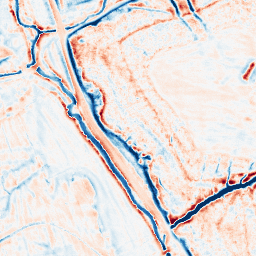
Category: edge_preserving
Decomposition family: bilateral
Decomposition parameters: d: 15
sigma_color: 100
sigma_space: 150
Upsampling method: lanczos
Upsampling parameters: scale: 4
Upsampling scale: 4